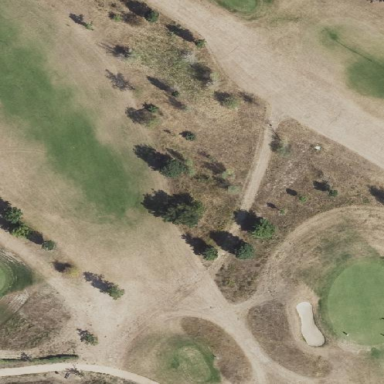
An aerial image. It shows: Rough area on golf course covered with scrub vegetation.